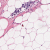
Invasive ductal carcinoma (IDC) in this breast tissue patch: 1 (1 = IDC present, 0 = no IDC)